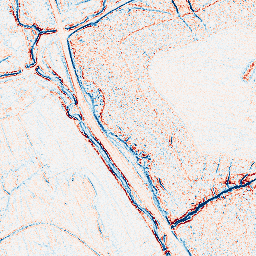
Category: edge_preserving
Decomposition family: bilateral
Decomposition parameters: d: 5
sigma_color: 50
sigma_space: 75
Upsampling method: cubic_catmull_rom
Upsampling parameters: scale: 4
Upsampling scale: 4